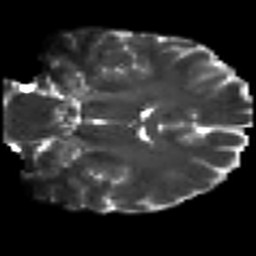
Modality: T2w
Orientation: coronal
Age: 26
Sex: male
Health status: healthy
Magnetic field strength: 3 T
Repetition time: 8.4 s
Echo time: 0.0926 s